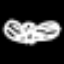
Label: angel